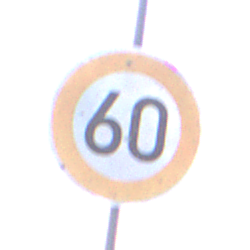
Verkehrszeichen: Geschwindigkeit60
Umgebung: Outdoor, Nature
Tageszeit: SunriseSunset
Wetter: PartlyCloudy
Licht: Natural
Jahreszeit: NotSpecified
Kontrast: LowContrast